Question: I am trying to create a page for cricket Rankings for Test, ODI and t20 like cricbuzz in ASP.Net MVC. I need to create pagination and tabs combined such that the first one must consist of Test, ODI and t20 whereas the second must consist of Batsmen, Bowlers and Team Rankings and I have to link the tabs and pagination accordingly.

The code is
'''
<h2><b><i>Ranking</i></b></h2>
<br>
<div>
<ul class="nav nav-tabs">
<li class="active"><a data-toggle="tab" href="#teams">Teams</a></li>
<li><a data-toggle="tab" href="#batsmen">Batsmen</a></li>
<li><a data-toggle="tab" href="#bowlers">Bowlers</a></li>
<li><a data-toggle="tab" href="#allrounders">All rounders</a></li>
</ul>
</div>
<ul id="paginationId" class="pagination">
<li class="active"><a data-toggle="tab" href="#test">Test</a></li>
<li><a data-toggle="tab" href="#odi">ODI</a></li>
<li><a data-toggle="tab" href="#t20">T20</a></li>
</ul>
<div class="tab-content">
<div id="test" class="tab-pane fade in active">@Html.Action("TeamTestRanking")</div>
<div id="odi" class="tab-pane fade in">@Html.Action("TeamODIRanking")</div>
<div id="t20" class="tab-pane fade in">@Html.Action("Teamt20Ranking")</div>
</div>
'''
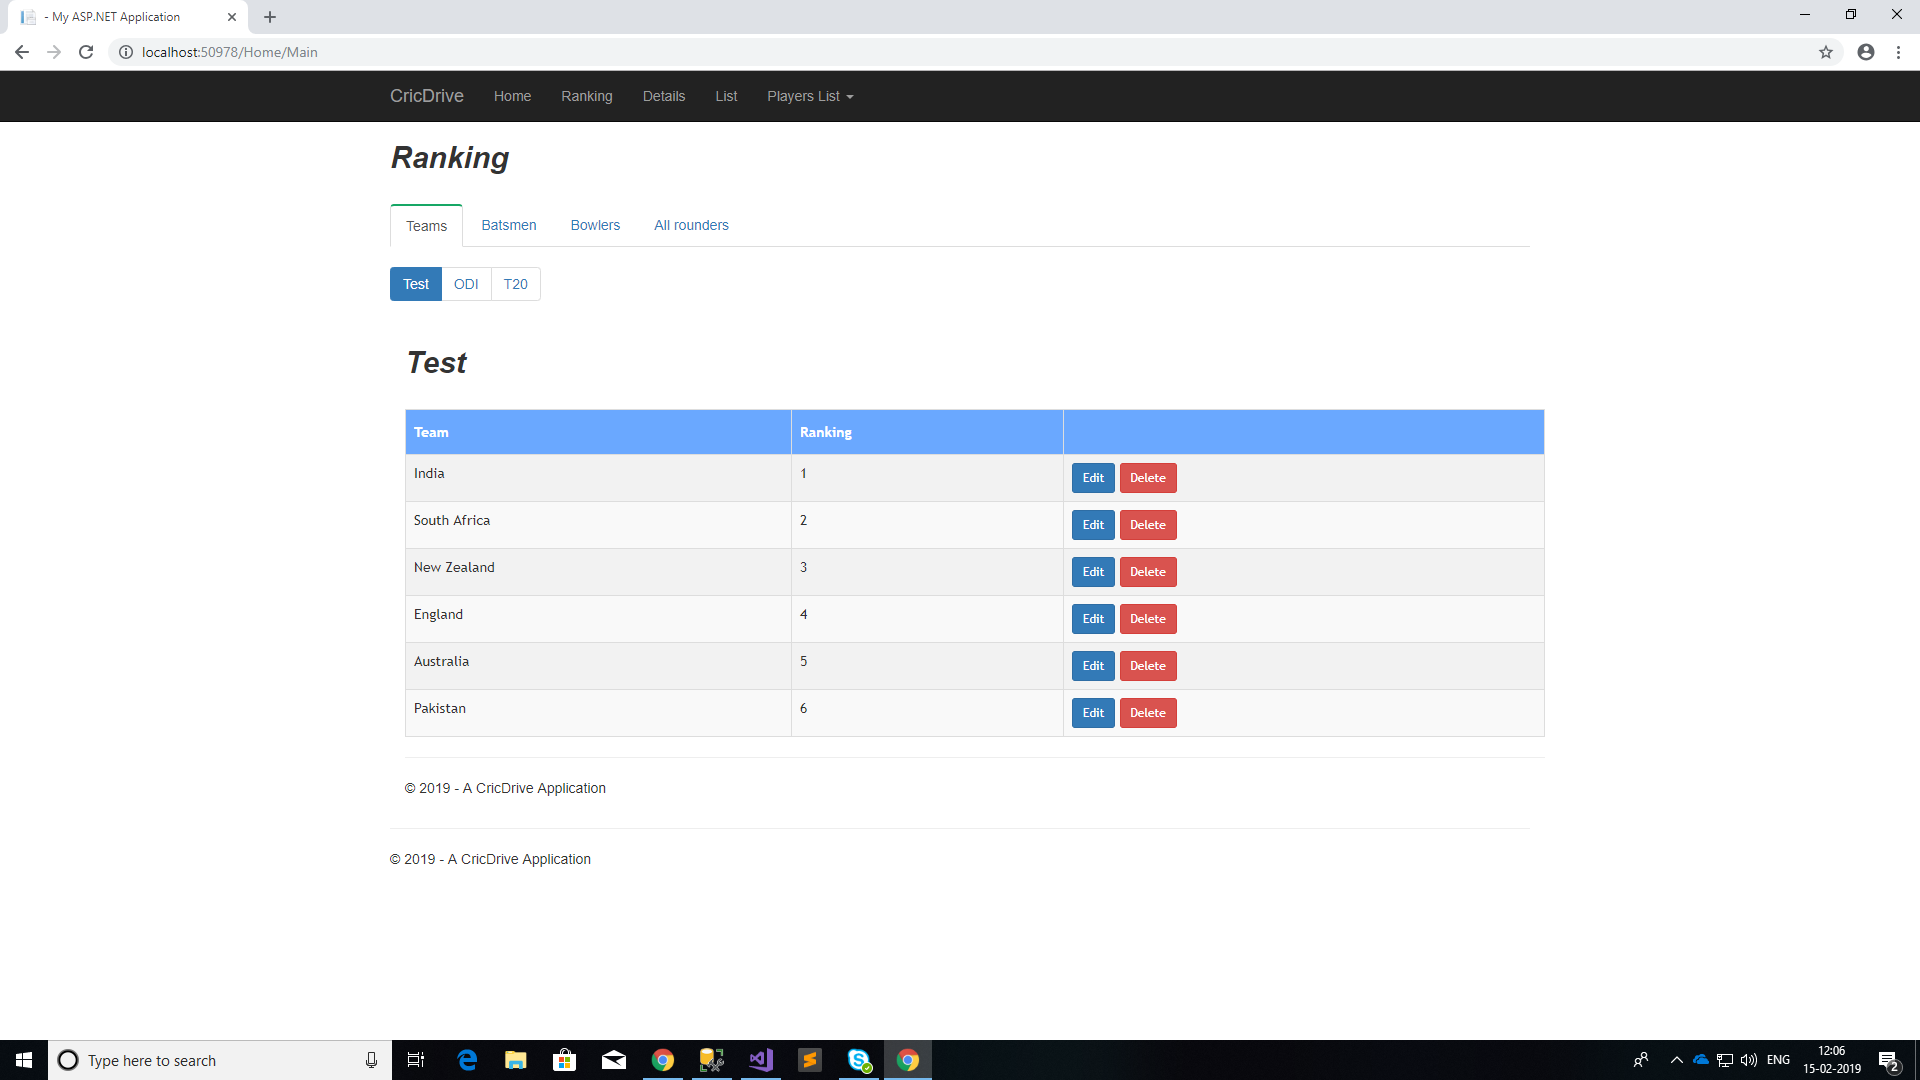
Answer: If you want "sub" tabs, then make nested tab pages and controls. See the example below.
'''
<div>
<ul class="nav nav-tabs">
<li class="active"><a data-toggle="tab" href="#teams">Teams</a></li>
<li><a data-toggle="tab" href="#batsmen">Batsmen</a></li>
<li><a data-toggle="tab" href="#bowlers">Bowlers</a></li>
<li><a data-toggle="tab" href="#allrounders">All rounders</a></li>
</ul>
</div>
<div class="tab-content">
<div class="tab-pane fade active show" id="teams" role="tabpanel">
<ul id="paginationId1" class="pagination">
<li class="active"><a data-toggle="tab" href="#test_1">Test</a></li>
<li><a data-toggle="tab" href="#odi_1">ODI</a></li>
<li><a data-toggle="tab" href="#t20_1">T20</a></li>
</ul>
<h1>Teams</h1>
<div class="container">
<div class="tab-content">
<div class="tab-pane fade active show" id="test_1" role="tabpanel">
<h2>Test Teams</h2>
</div>
<div class="tab-pane fade" id="odi_1" role="tabpanel">
<h2>ODI Teams</h2>
</div>
<div class="tab-pane fade" id="t20_1" role="tabpanel">
<h2>T20 Teams</h2>
</div>
</div>
</div>
</div>
<div class="tab-pane fade" id="batsmen" role="tabpanel">
<ul id="paginationId2" class="pagination">
<li class="active"><a data-toggle="tab" href="#test_2">Test</a></li>
<li><a data-toggle="tab" href="#odi_2">ODI</a></li>
<li><a data-toggle="tab" href="#t20_2">T20</a></li>
</ul>
<h1>Batsmen</h1>
<div class="container">
<div class="tab-content">
<div class="tab-pane fade active show" id="test_2" role="tabpanel">
<h2>Test Batsmen</h2>
</div>
<div class="tab-pane fade" id="odi_2" role="tabpanel">
<h2>ODI Batsmen</h2>
</div>
<div class="tab-pane fade" id="t20_2" role="tabpanel">
<h2>T20 Batsmen</h2>
</div>
</div>
</div>
</div>
<div class="tab-pane fade" id="bowlers" role="tabpanel">
<h1>Bowlers</h1>
</div>
<div class="tab-pane fade" id="allrounders" role="tabpanel">
<h1>All rounders</h1>
</div>
</div>
'''